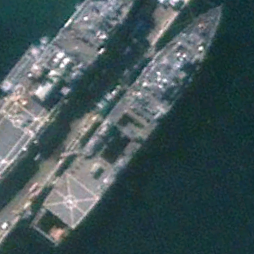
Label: combat